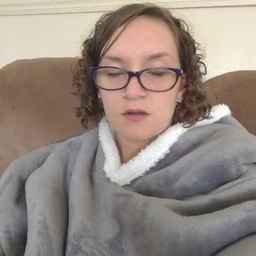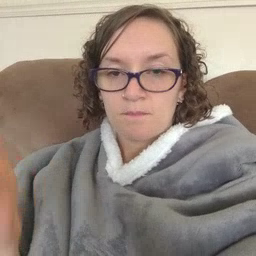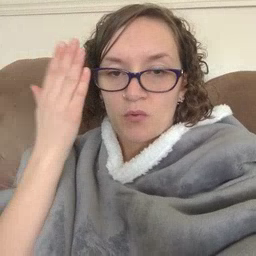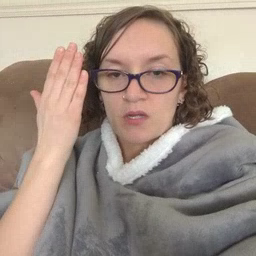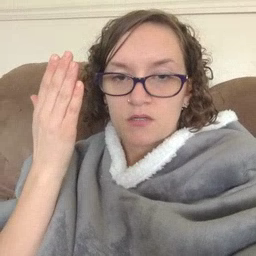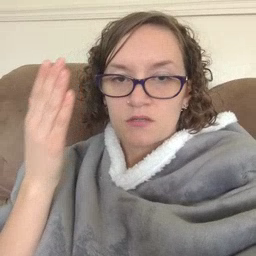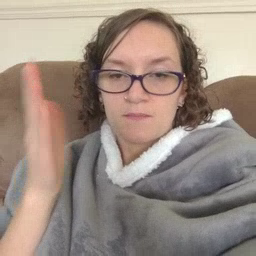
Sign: morning